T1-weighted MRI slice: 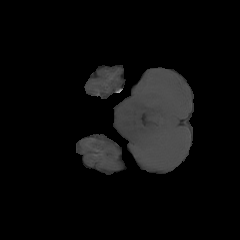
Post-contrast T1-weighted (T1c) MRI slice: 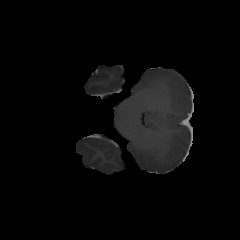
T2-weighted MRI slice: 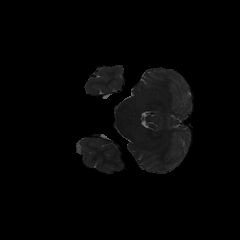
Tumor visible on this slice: no